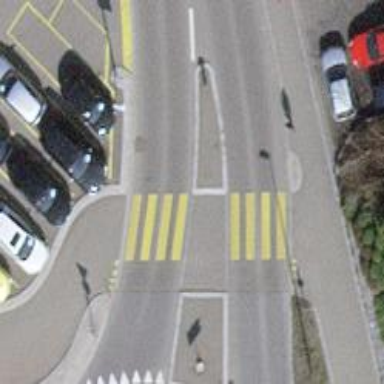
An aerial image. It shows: Uncontrolled zebra crossing with island. The crossing is marked with zebra stripes.